Question: I am trying to create a network graph with overlapping edges.
'''
require(igraph)
g <- graph( c(1,2, 1,2, 1,2, 1,2, 1,2, 1,2, 1,2, 1,2, 1,3, 2,3, 3,5), n=5, directed=FALSE )
V(g) #Vertex sequence
E(g) #Edge sequence
plot(g, layout=layout.circle, vertex.label=c("a","b","c","d","e"))
'''

This results in 8 non-overlapping edges between 'a' and 'b'. What can I do to replace these non-overlapping lines with a thicker line (proportional to 8 times a single line)?
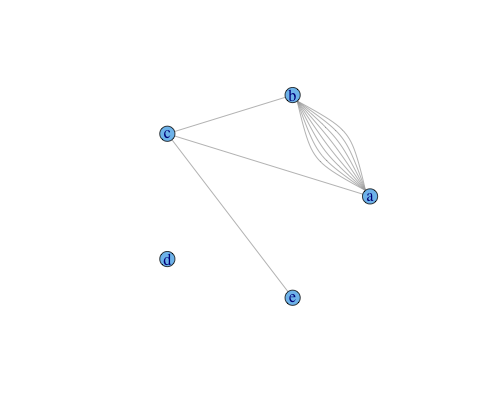
Answer: Set 'curved' to 'FALSE', and 'width' to the number of multiple edges using 'count.multiple', see the details in the manual: <URL>
'''
E(g)$curved <- FALSE
E(g)$width <- count.multiple(g)
plot(g, layout=layout.circle, vertex.label=c("a","b","c","d","e"))
'''